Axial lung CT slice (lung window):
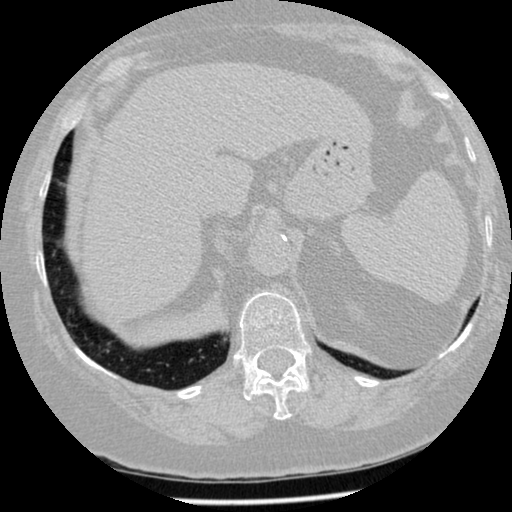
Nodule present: no